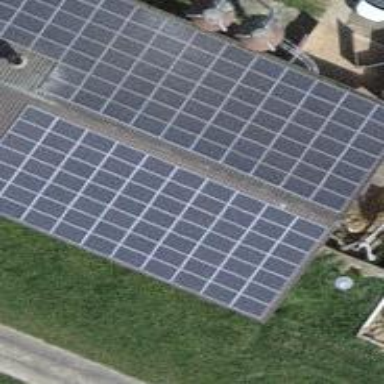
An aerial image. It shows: Solar photovoltaic panel generator.